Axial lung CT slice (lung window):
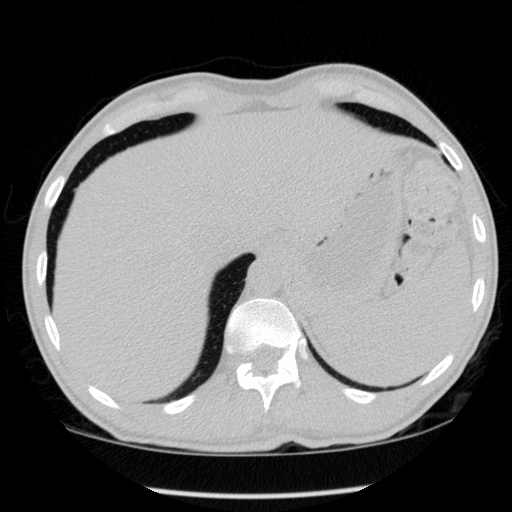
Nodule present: no